Interaction volume radius: 5 \u00c5
Interaction volume height: 45 \u00c5
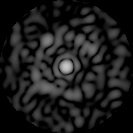
Disorder parameter: 0.8243